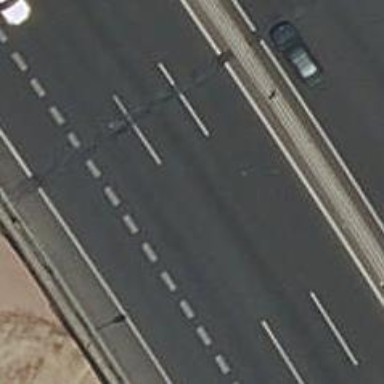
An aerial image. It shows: Asphalt bridge on motorway.